Question: In my flutter application, I'd like to keep track of the employee location for different companies without having to flatten the database (see architecture below).
Q1 : If I set a listener on an office node, is there a way to get the parents nodes from the event ?
Q2 : if a new company node is created in the database, how can I attach dynamically a new listener on the office's new company ?
'''
_employeesQuery = databaseReference.reference().child("Company_1/Office_1");
_onEmployeeAddedSubscription =
_employeesQuery.onChildAdded.listen(onEmployeeAdded);
...
onEmployeeAdded(Event event) {
setState(() {
String name = event.snapshot.key;
print("New employee added $name in Office ?? in Company ??");
});
}
'''

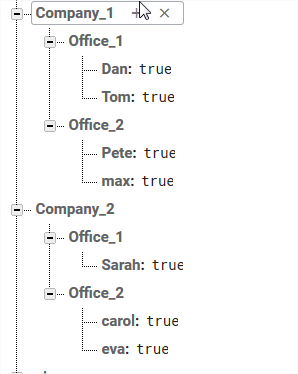
Answer: Firebase's documentation recommends to <URL> for a good reason. You are not following that advice here, and that's the reason for the mismatch between your data structure and the use-case.
Firebase child listeners work on a flat list of child nodes, they have no knowledge of a hierarchy. So in your model you can listen to all offices, and then get a 'childChanged' when something in an office changes, or you can listen to a specific office, and then get a 'childAdded' when a user is added to that office. If you listen to all offices, you'll have to figure out what changed yourself in your application code.
Following Firebase recommendations, I'd actually model your data as two top-level lists:
'''
userOffices: {
"Dan": "Company_1/Office_1",
"Tom": "Company_1/Office_1",
"Pete": "Company_1/Office_2",
"max": "Company_1/Office_2"
},
officeUsers: {
"Company_1-Office_1": {
"Dan": true,
"Tom": true
},
"Company_1-Office_2": {
"Pete": true,
"max": true
}
}
'''
The exact model might be a bit different, but the important thing here is that we've stored he data in both directions. You can now fine the users for an office, and the office for a user with a direct lookup. And you can listen to 'userOffices' to know when a user is added to any office.
Also see:
- <URL>